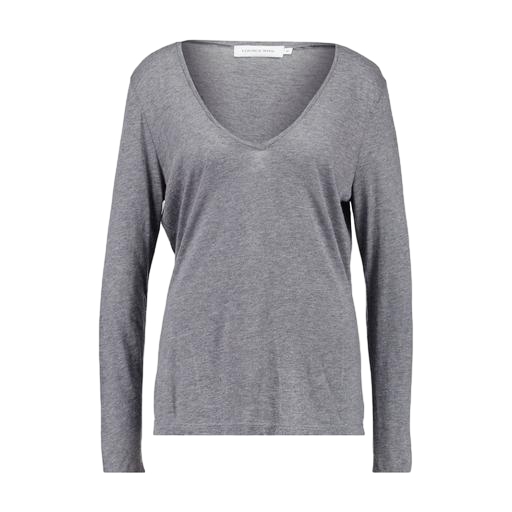
longsleeve t-shirt, gray women's v-neck long-sleeve t-shirt, long-sleeve shirt, white background